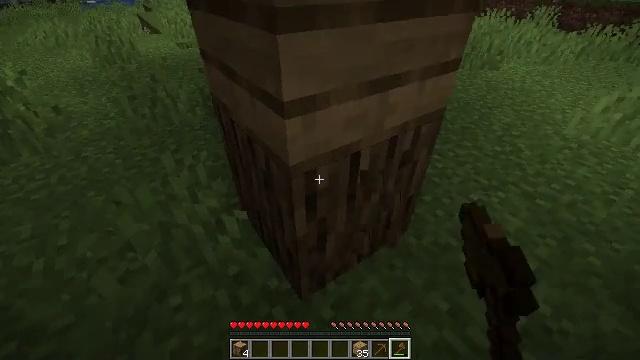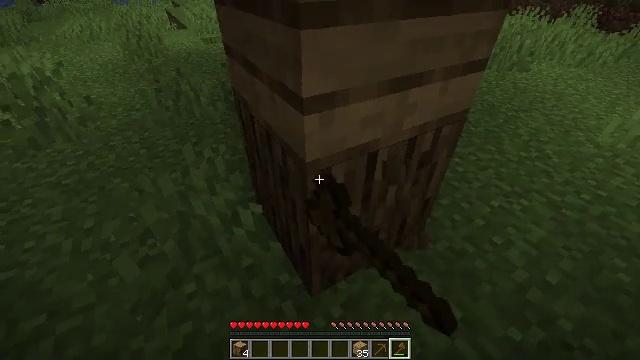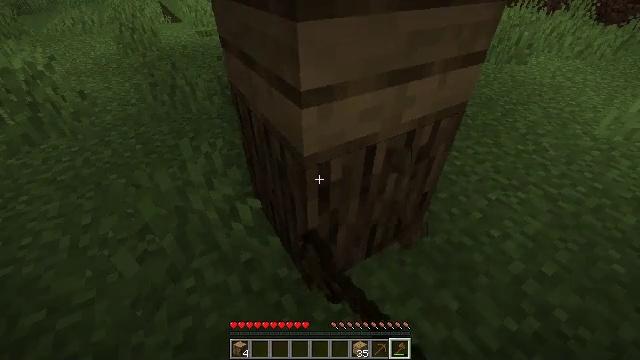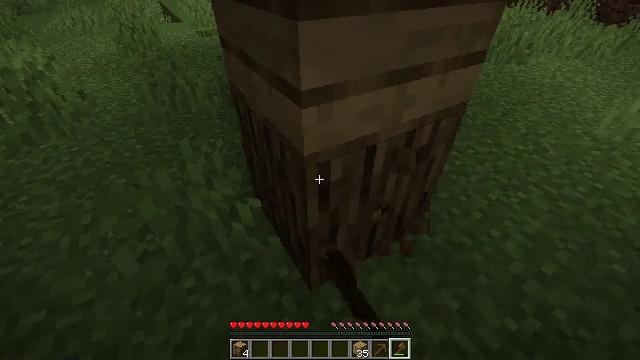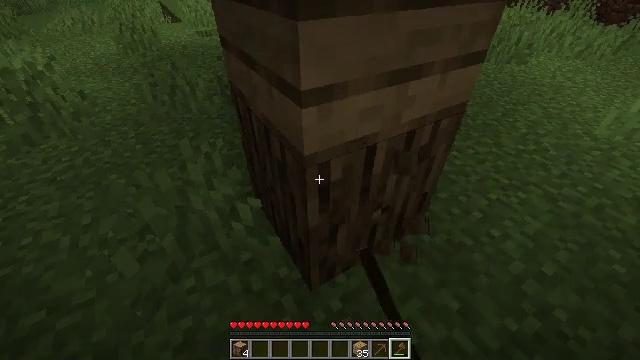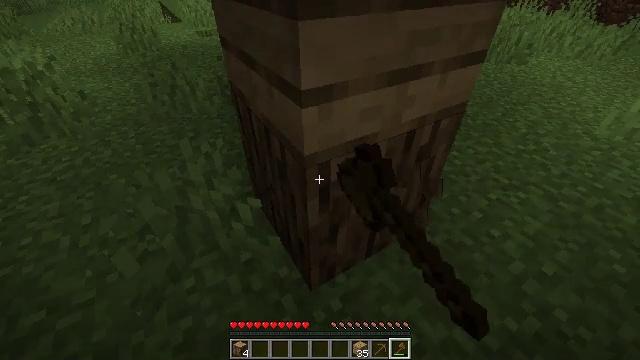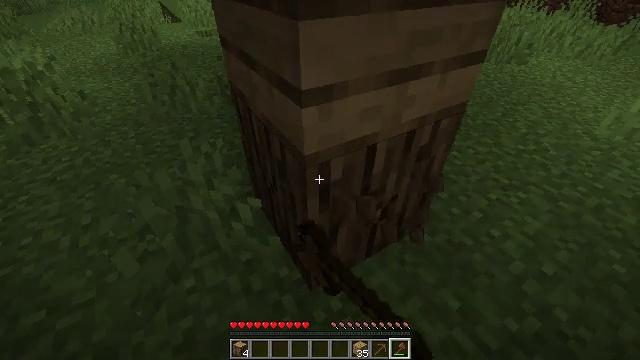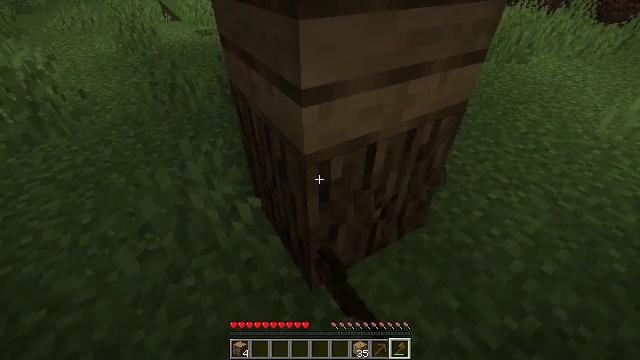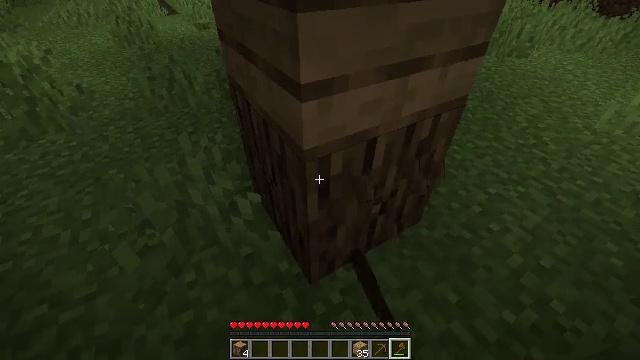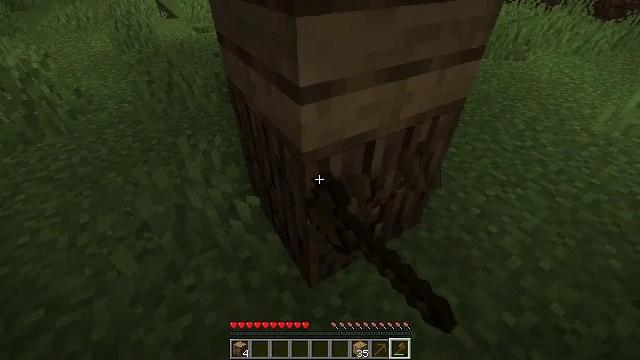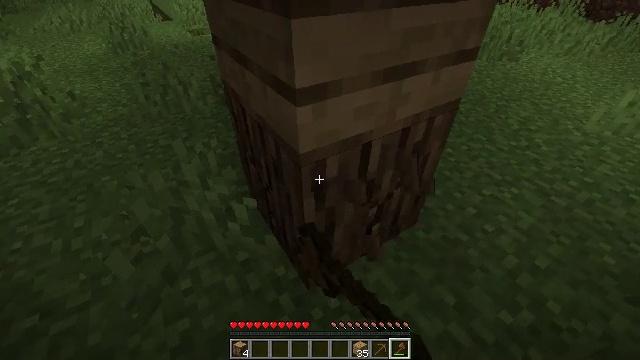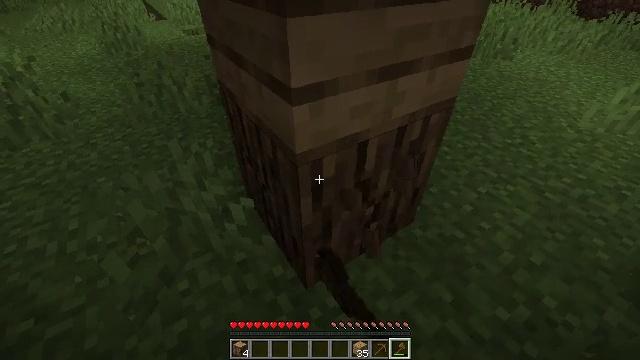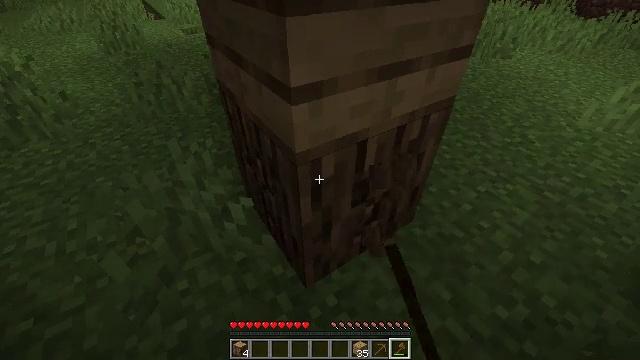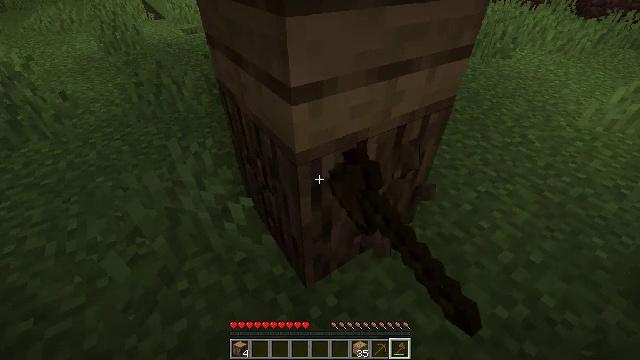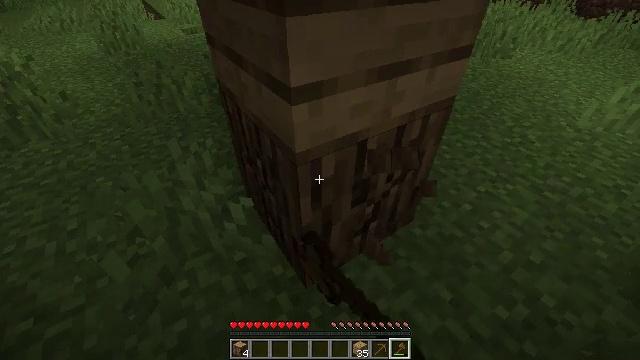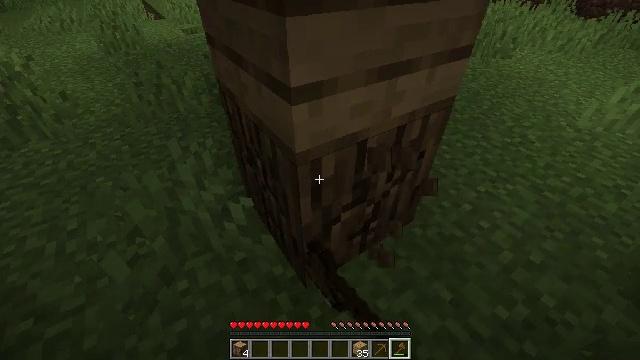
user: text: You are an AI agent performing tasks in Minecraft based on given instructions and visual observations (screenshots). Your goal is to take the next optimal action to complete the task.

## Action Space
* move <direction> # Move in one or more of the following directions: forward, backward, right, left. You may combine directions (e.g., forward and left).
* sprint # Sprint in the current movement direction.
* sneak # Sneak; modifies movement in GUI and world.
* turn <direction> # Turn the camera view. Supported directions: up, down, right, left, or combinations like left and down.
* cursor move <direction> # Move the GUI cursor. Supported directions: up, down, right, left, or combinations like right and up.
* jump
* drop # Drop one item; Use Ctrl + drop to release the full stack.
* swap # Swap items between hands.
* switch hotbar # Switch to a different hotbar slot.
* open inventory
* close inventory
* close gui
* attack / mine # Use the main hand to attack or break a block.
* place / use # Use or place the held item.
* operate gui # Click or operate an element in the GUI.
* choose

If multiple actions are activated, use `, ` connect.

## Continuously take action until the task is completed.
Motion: motion action
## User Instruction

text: Break the tree to get oak logs.
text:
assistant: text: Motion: turn left, attack / mine
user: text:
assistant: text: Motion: turn down, attack / mine
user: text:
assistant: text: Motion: attack / mine
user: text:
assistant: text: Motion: attack / mine
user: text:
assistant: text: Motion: attack / mine
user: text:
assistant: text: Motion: attack / mine
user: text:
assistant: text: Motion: attack / mine
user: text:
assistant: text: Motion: turn down, attack / mine
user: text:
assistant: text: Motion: attack / mine
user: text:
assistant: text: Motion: attack / mine
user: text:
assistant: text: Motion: attack / mine
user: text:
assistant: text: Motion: attack / mine
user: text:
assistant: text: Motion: attack / mine
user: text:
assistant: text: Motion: attack / mine
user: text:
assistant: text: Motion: attack / mine
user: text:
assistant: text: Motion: attack / mine
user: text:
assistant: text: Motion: attack / mine
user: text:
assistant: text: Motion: attack / mine
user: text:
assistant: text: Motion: attack / mine
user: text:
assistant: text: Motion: attack / mine
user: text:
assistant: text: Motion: attack / mine
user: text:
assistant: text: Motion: attack / mine
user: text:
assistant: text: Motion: attack / mine
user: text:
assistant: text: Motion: attack / mine
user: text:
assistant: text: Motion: attack / mine
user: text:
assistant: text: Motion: attack / mine
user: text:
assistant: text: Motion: attack / mine
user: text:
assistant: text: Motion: attack / mine
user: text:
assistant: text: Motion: attack / mine
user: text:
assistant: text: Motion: attack / mine